Brain MRI, t2w sequence, axial 2D slice.
Patient: age 38, sex F, weight 78 kg, height 1.78 m
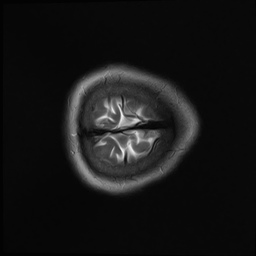